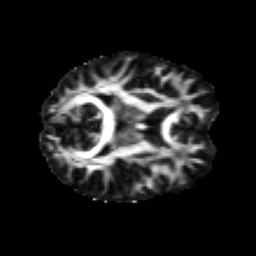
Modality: FA
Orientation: axial
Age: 27
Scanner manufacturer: siemens
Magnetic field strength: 3 T
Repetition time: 2.2 s
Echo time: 0.084 s